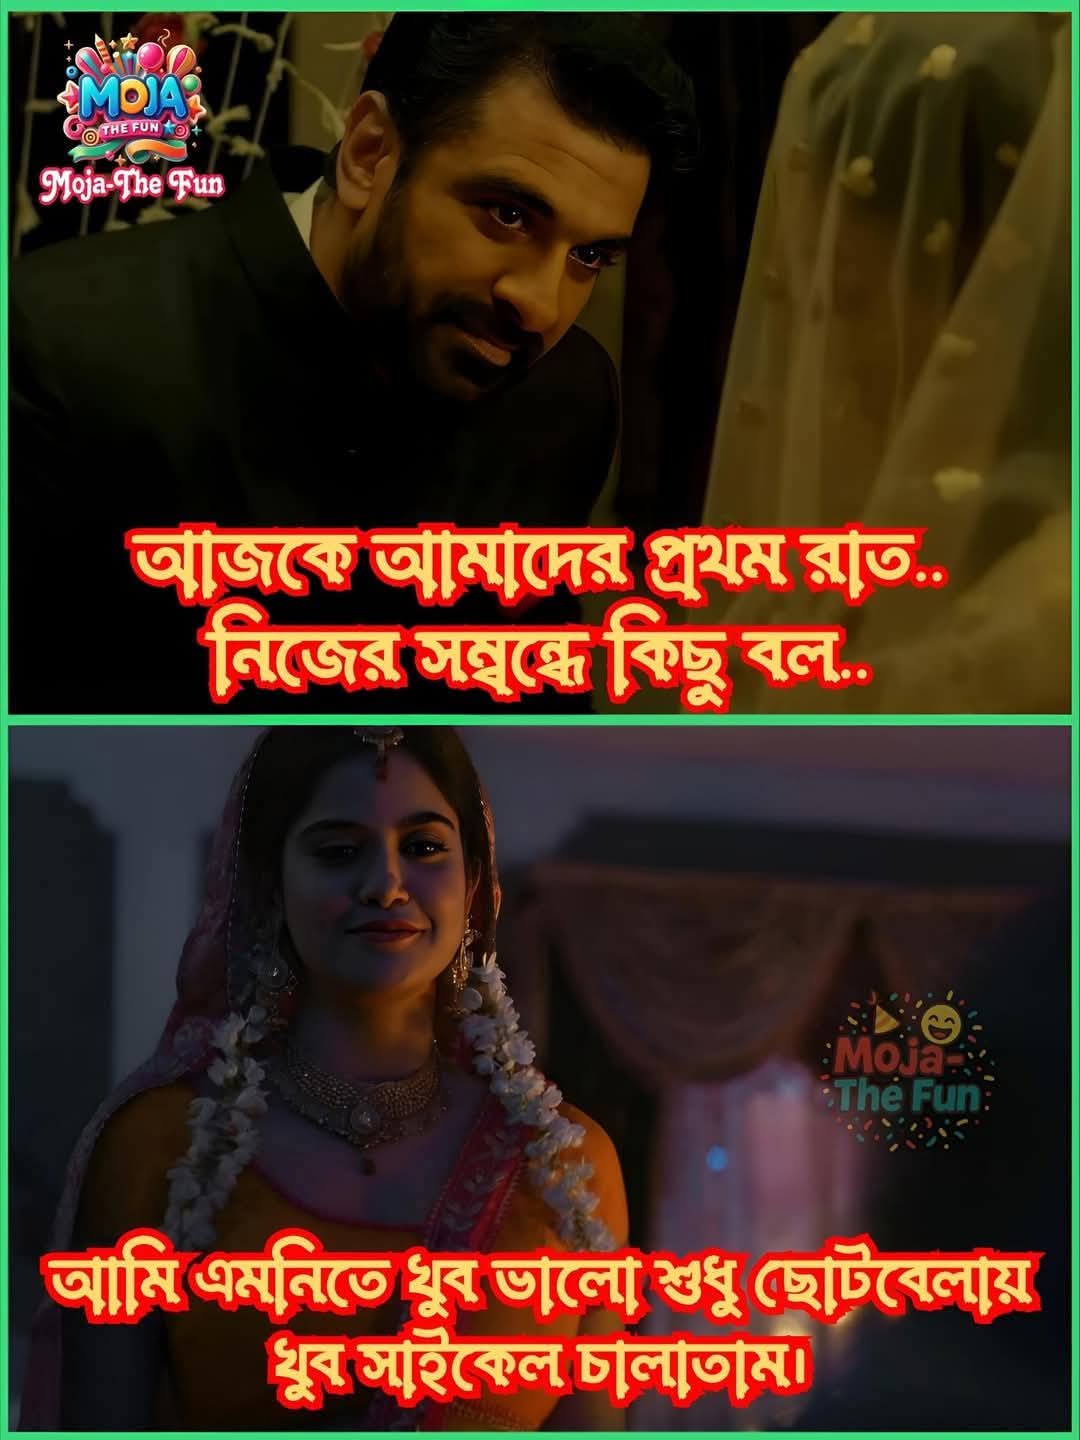
Text: আজকে আমাদের প্রথম রাত.. নিজের সম্বন্ধে কিছু বল..
আমি এমনিতে খুব ভালো শুধু ছোটবেলায় খুব সাইকেল চালাতাম
Label: Non Hate